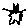
Label: cat